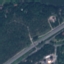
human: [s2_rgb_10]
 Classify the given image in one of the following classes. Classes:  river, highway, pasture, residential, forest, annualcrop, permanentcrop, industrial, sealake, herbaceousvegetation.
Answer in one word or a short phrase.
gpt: Highway